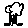
Label: tree